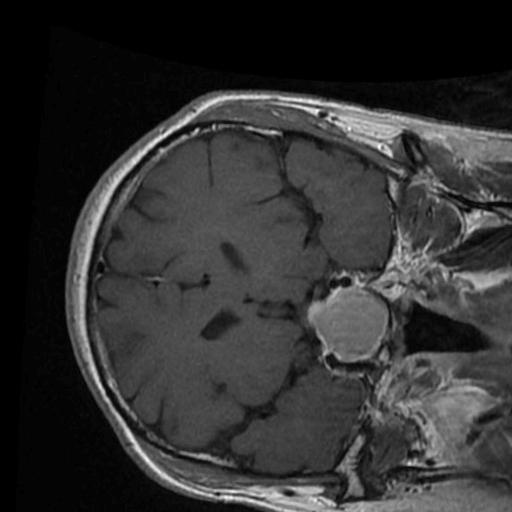
Label: brain_tumor